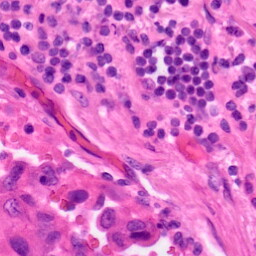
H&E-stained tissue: Lung